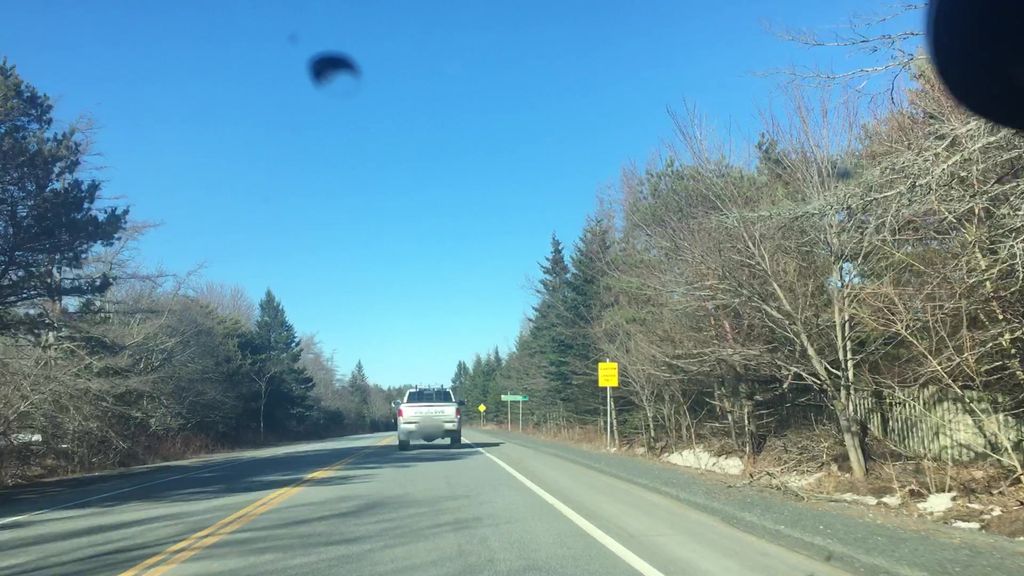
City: halifax